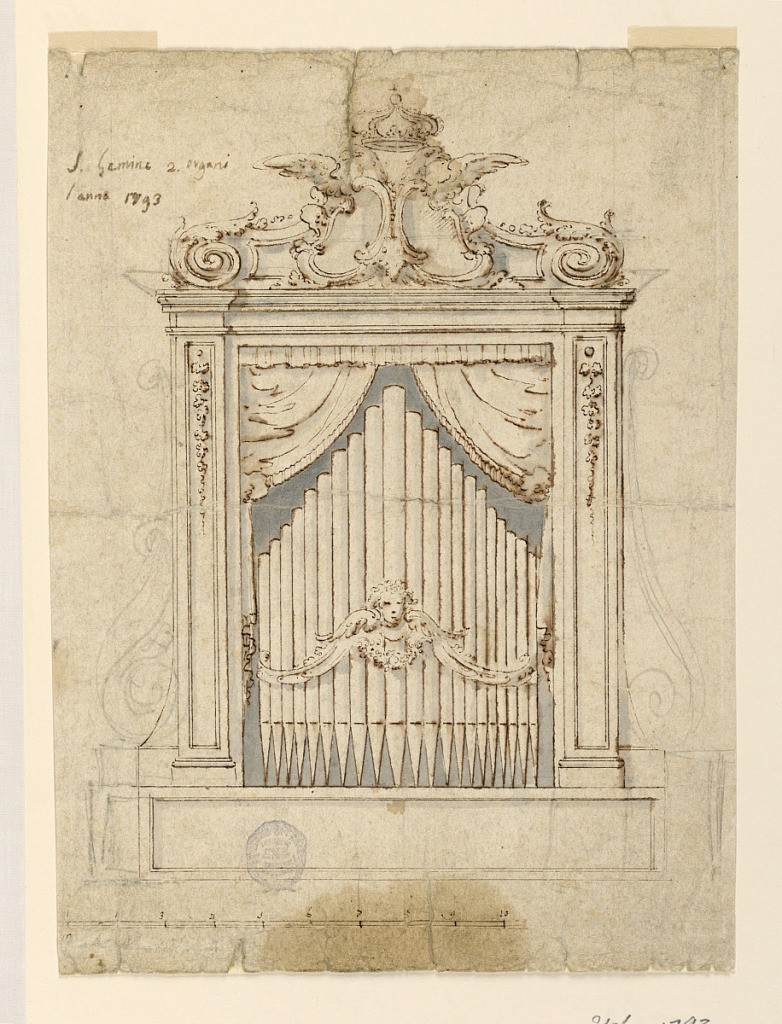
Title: Project: The elevation of an organ case
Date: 1793
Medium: Pen ink, lead pencil and bistre with gray water color washes on paper
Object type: Drawing
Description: Vertical composition of an organ case with pipes in an aedicula with a cherub and scrolls. The wings of an imaginary curtain are seen above the pipes and two escutcheons with a two-headed eagle, a royal crown, and cornices of a pediment are on top. On the reverse: An ink sketch for another crest of the organ without cornices partially drawn over a pencil sketch of a shield suspended from a crown. On the upper right is a pencil sketch of part of a capital with ovoids.